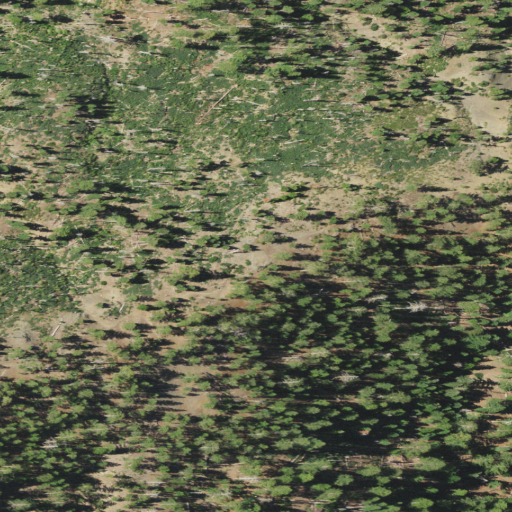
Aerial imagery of ridge(s) in California named Soldier Ridge containing grassland, shrub, open development, and evergreen forest